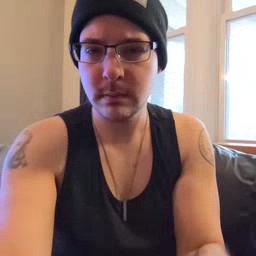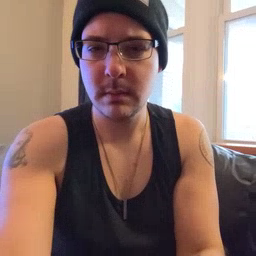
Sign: horse